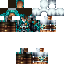
A male human skin with medium skin, wearing brown long hair dressed in a blue hoodie and brown pants, featuring a closed mouth.